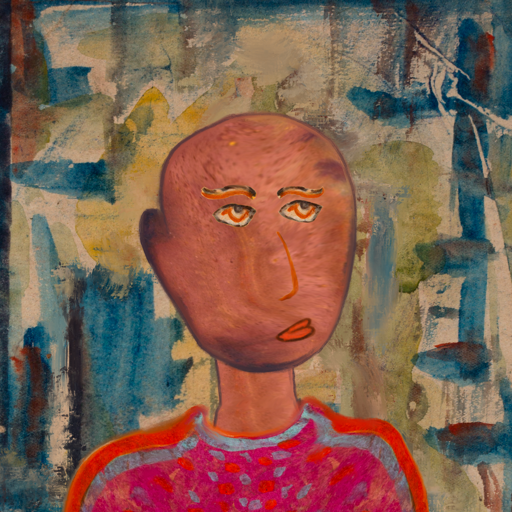
Background: Orphan, Head And Neck Side: Mother_And_Son_Mother, Face Side: Experience, Bust: Sisters, Hair Side: Blank, Head Accessory: Blank, Second Necklace: Blank, Necklace: Blank, Baby: Blank